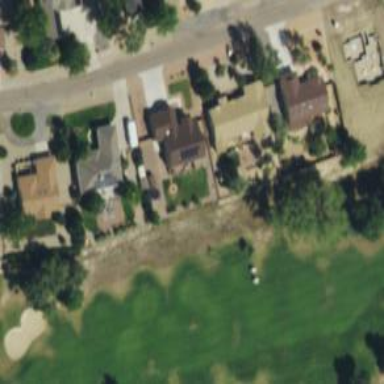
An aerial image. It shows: Golf fairway surrounded by grass.